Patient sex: M
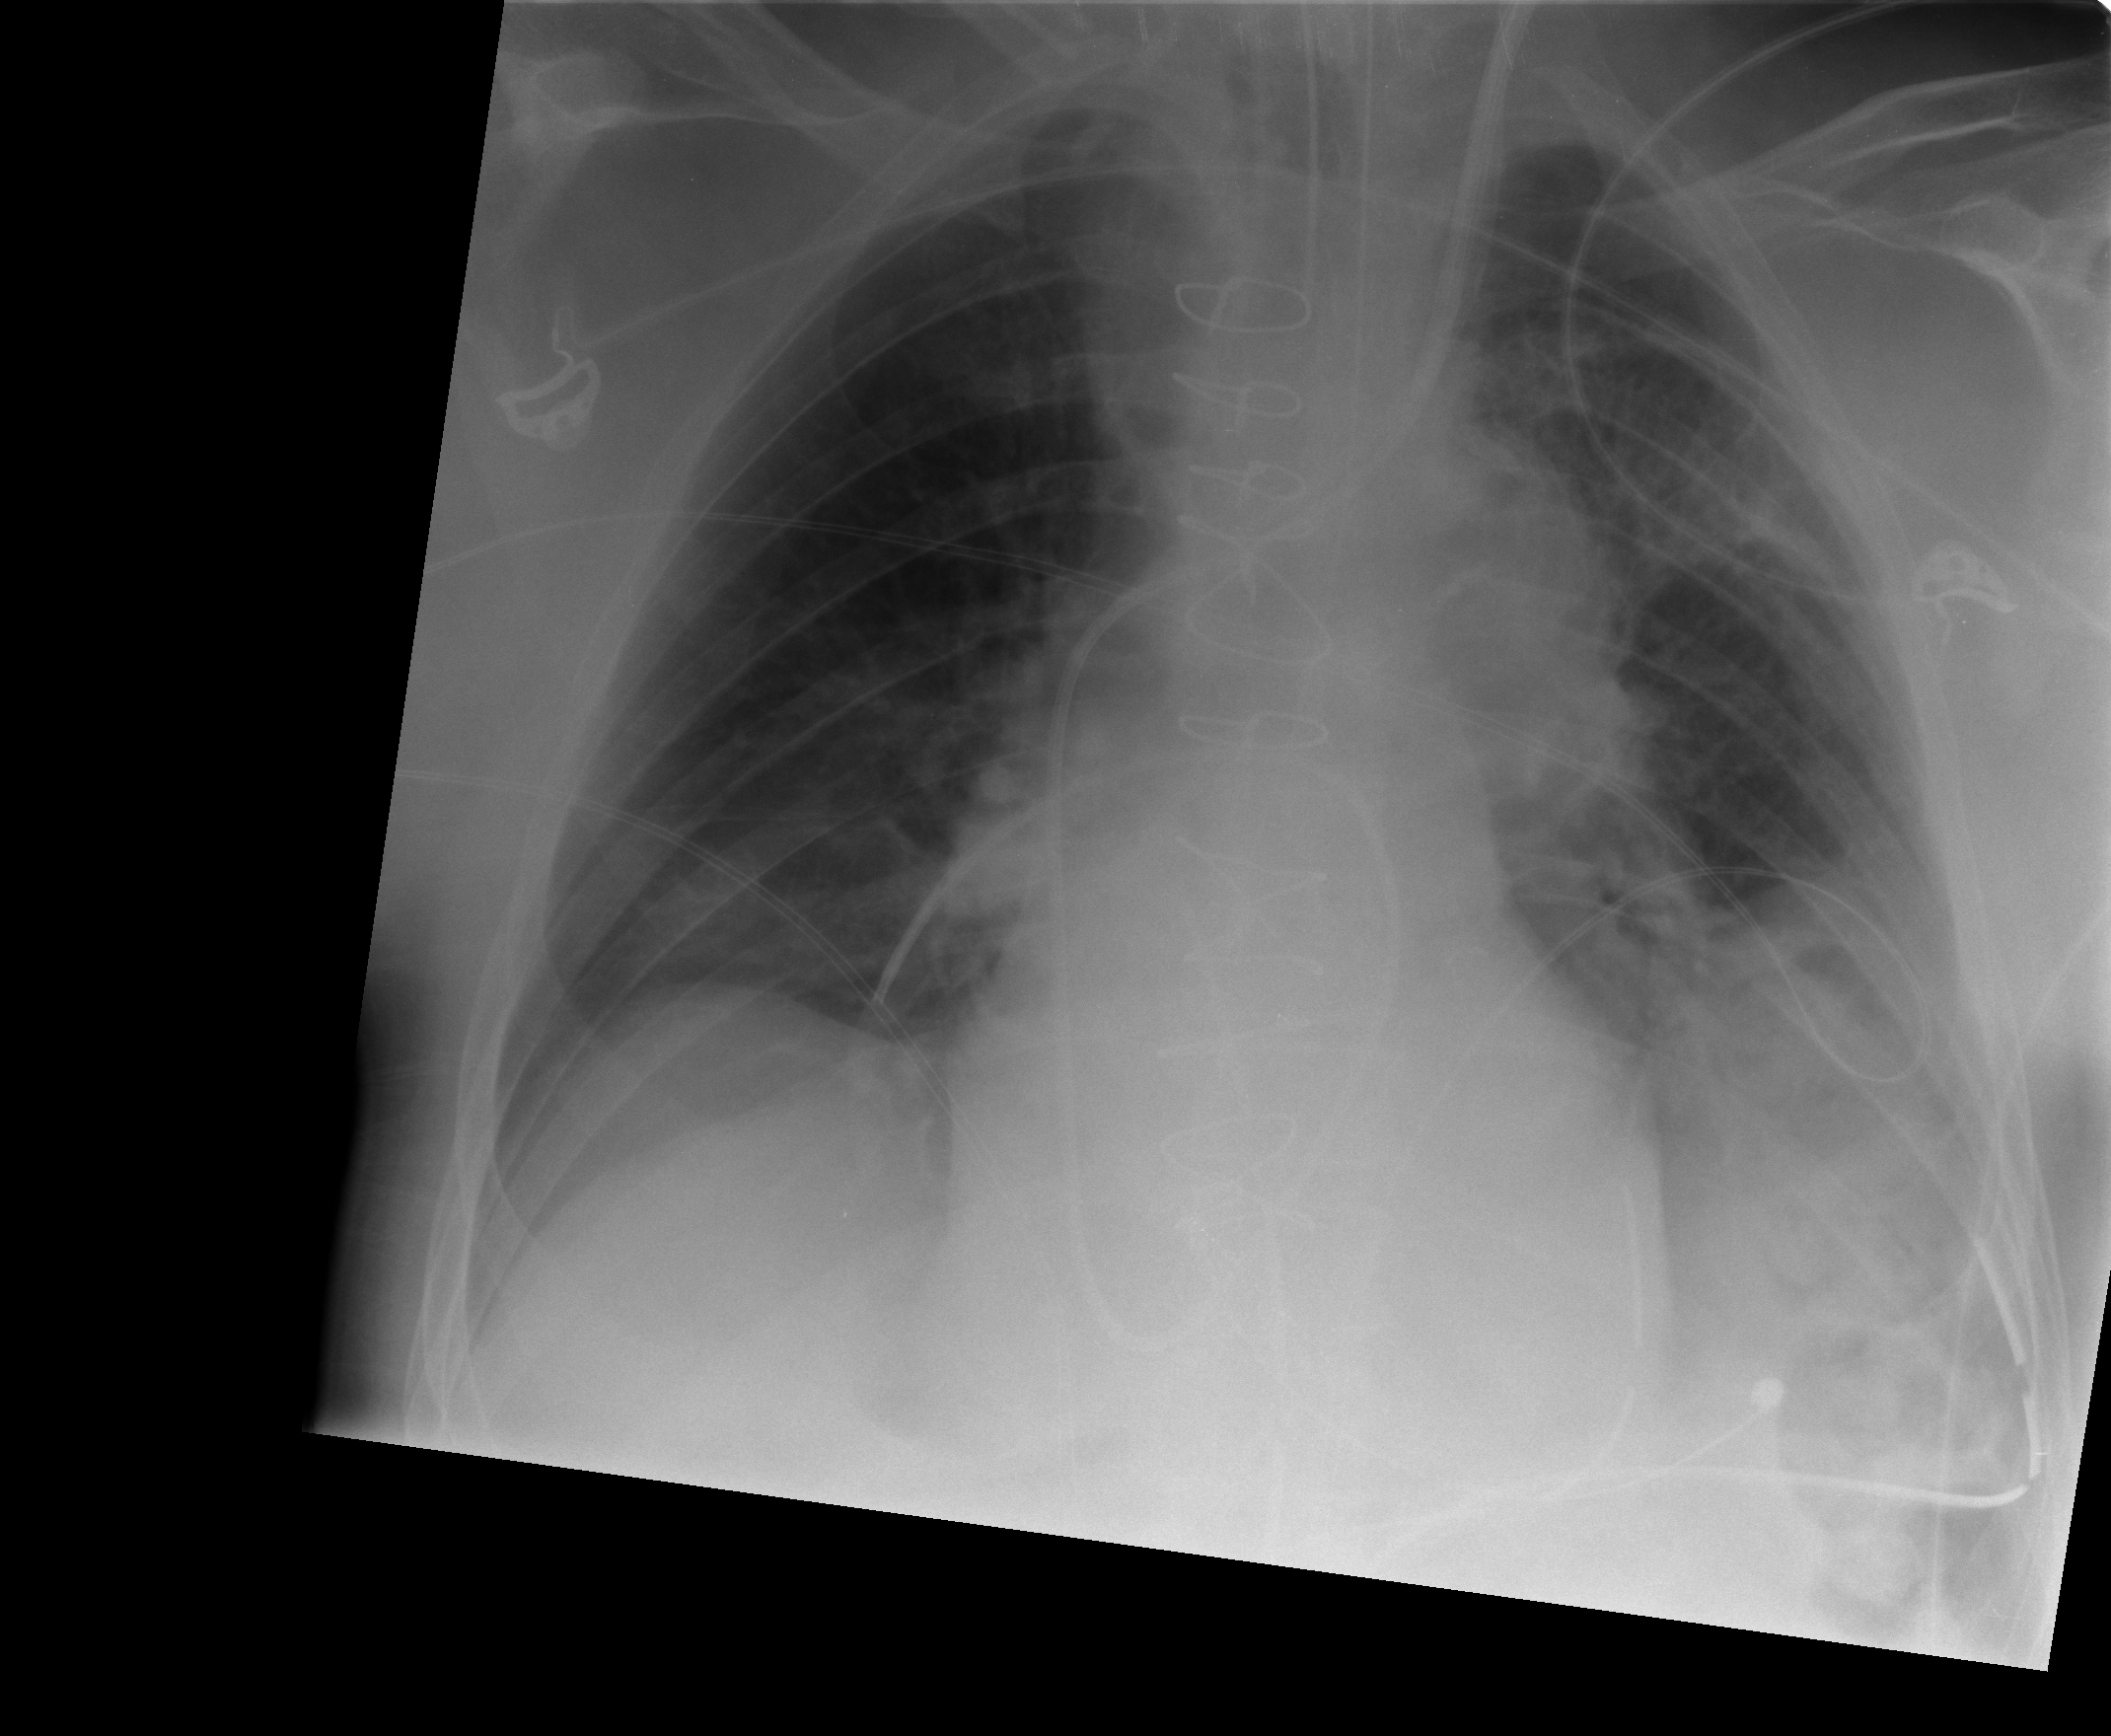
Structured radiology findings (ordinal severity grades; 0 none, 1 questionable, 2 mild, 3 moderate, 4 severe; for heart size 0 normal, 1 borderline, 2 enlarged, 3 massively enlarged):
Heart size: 0
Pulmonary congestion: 2
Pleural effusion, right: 0
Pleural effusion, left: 2
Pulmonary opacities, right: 0
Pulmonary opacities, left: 3
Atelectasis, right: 2
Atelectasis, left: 3